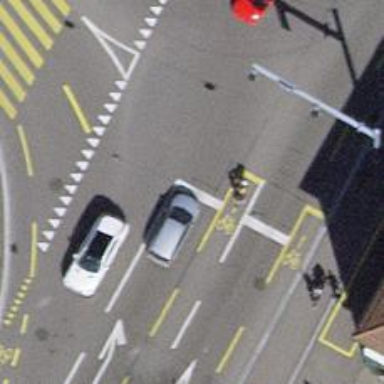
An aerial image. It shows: Road with traffic signals.